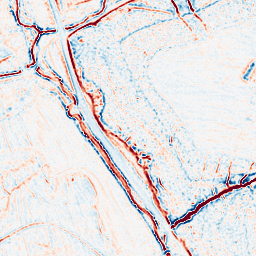
Category: multiscale
Decomposition family: log
Decomposition parameters: sigma: 1
Upsampling method: edge_directed
Upsampling parameters: scale: 4
Upsampling scale: 4